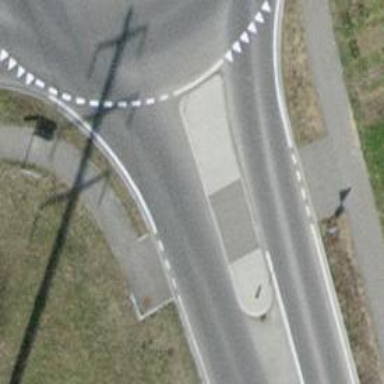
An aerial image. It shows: Unmarked crossing with pedestrian island.